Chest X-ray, PA view. Patient: 53 years old, sex F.
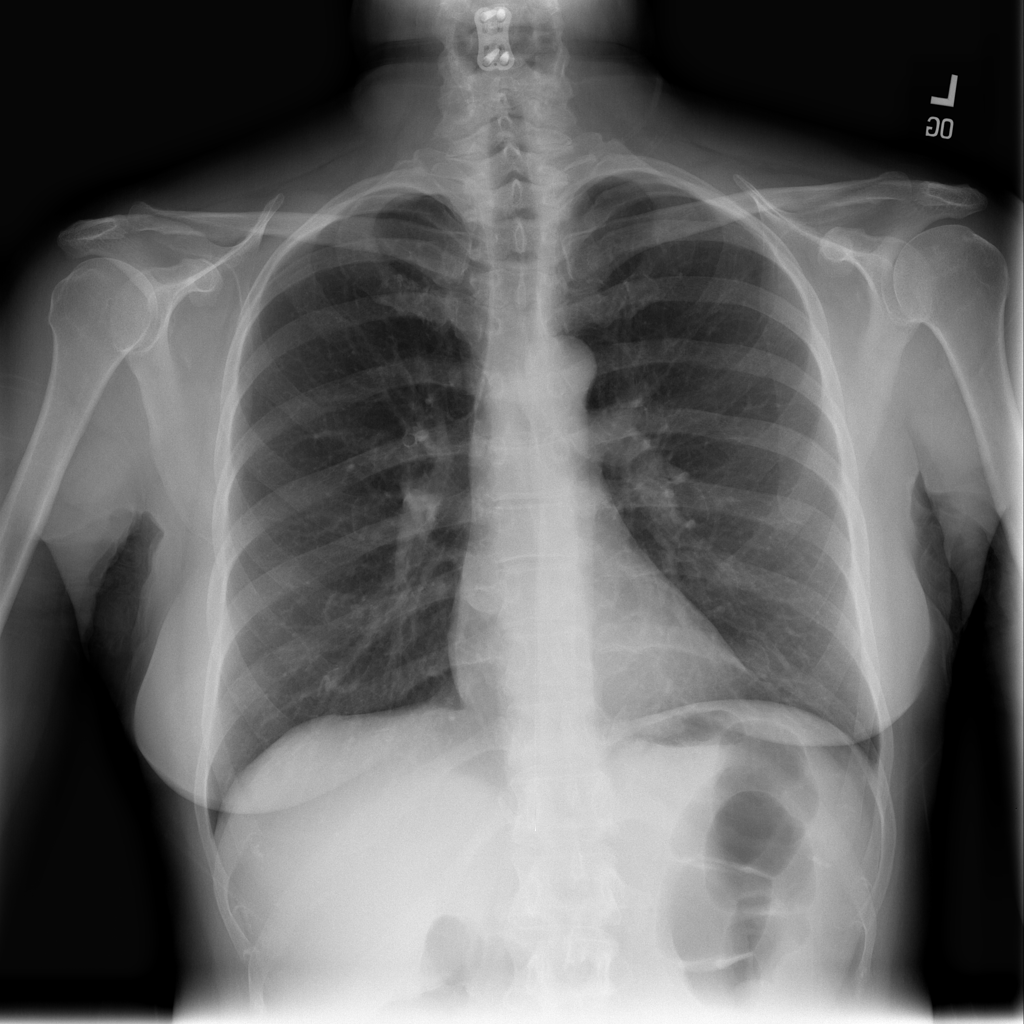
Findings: No Finding